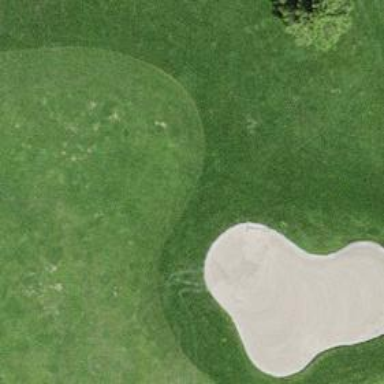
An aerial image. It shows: Golf bunker filled with natural sand.